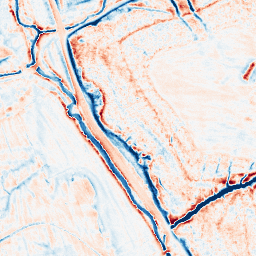
Category: edge_preserving
Decomposition family: anisotropic_diffusion
Decomposition parameters: iterations: 50
kappa: 100
gamma: 0.1
Upsampling method: regularized
Upsampling parameters: scale: 2
lambda_reg: 0.01
Upsampling scale: 2